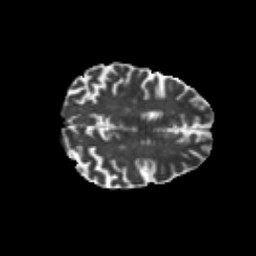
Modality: T2w
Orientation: axial
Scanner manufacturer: siemens
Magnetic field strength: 3 T
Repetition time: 6.8 s
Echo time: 0.093 s